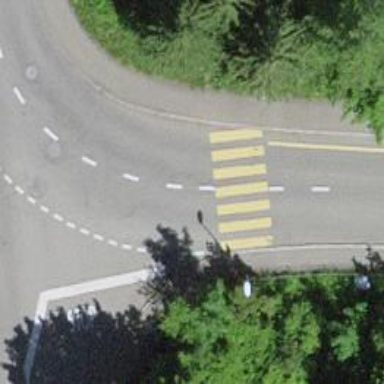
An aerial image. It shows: Uncontrolled crossing on the road.